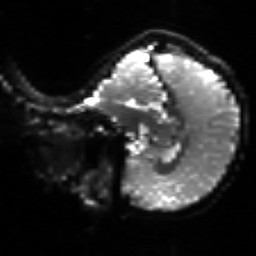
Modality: sbref
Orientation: sagittal
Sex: female
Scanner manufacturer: siemens
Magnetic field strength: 3 T
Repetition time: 5 s
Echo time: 0.071 s